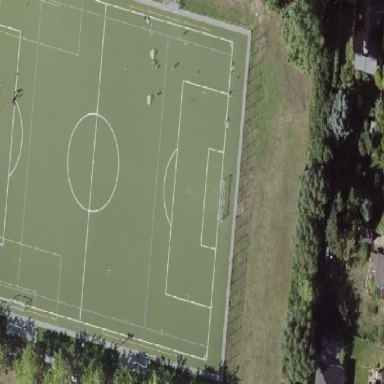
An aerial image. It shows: Soccer pitch with artificial turf designed for leisure and sports activities.